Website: macys
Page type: customer-info-address
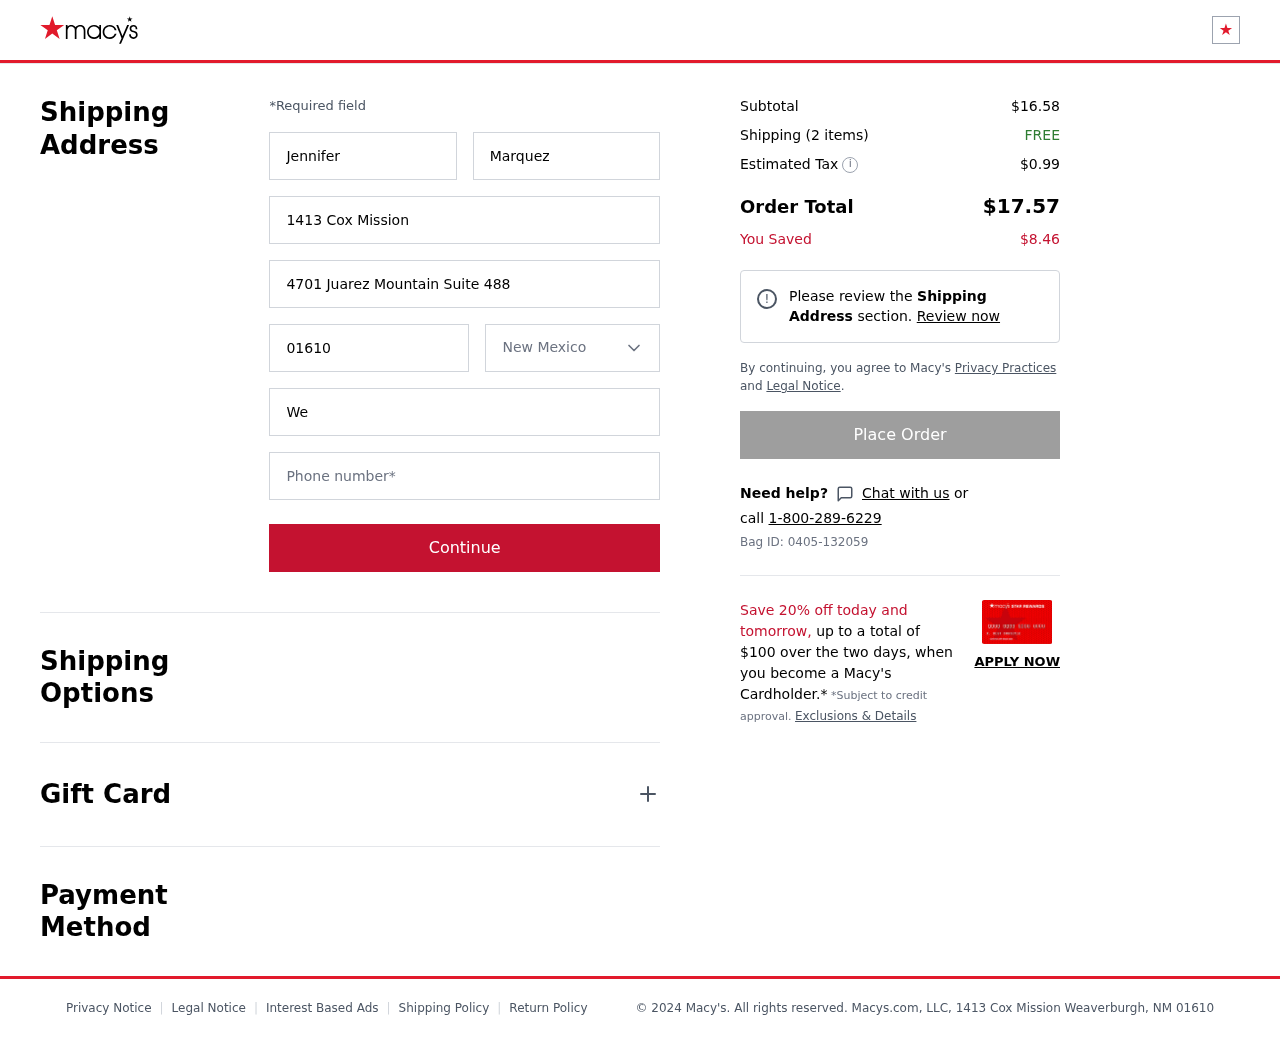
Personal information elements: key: PII_CITY
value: Weaverburgh
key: PII_FIRSTNAME
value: Jennifer
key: PII_LASTNAME
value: Marquez
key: PII_PHONE
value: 7835991416
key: PII_POSTCODE
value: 01610
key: PII_STATE
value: New Mexico
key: PII_STREET
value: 1413 Cox Mission
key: PII_STREET2
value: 4701 Juarez Mountain Suite 488
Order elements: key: ORDER_SUBTOTAL
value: $16.58
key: ORDER_NUM_ITEMS
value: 2
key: ORDER_SHIPPING_COST
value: FREE
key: ORDER_TAX
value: $0.99
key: ORDER_TOTAL
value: $17.57
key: ORDER_SAVINGS
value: $8.46
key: ORDER_BAG_ID
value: Bag ID: 0405-132059